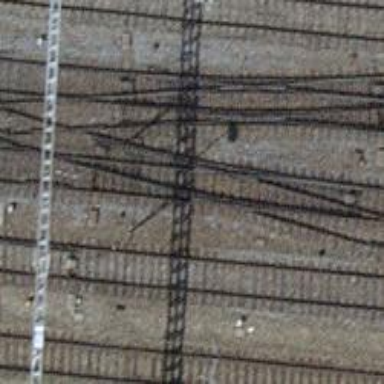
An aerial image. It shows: Single-track electrified railway with contact line.